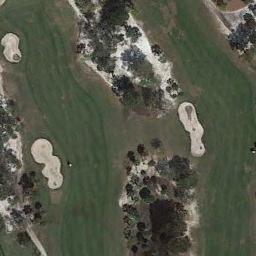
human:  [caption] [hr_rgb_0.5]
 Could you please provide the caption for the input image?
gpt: There are many trees near the golf course .

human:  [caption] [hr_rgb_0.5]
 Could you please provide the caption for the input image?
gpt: There are a few bunkers and a few paths on the large green lawn on the golf course and many trees .

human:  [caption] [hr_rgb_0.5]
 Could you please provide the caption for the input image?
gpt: The golf course has two fairways, Barrier trees and three sandpits and some barrier trees are on both sides of the fairways .

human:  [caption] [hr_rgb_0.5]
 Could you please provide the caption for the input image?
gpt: There are about 5 or 6 golf bunkers here .

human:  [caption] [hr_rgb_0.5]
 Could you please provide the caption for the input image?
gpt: There are three bunkers and some trees on the golf course .